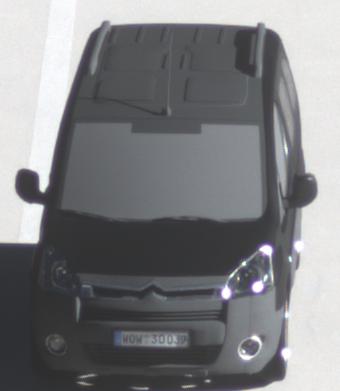
Make: Citroen
Model: Berlingo Kombi VTi 120
Detailed model: Berlingo (II) Kombi
Model produced from: 2009/12
Model produced until: 2012/03
Doors: 5
Color: black
Road condition: dry road
Daytime: morning or afternoon
Contrast: high contrast